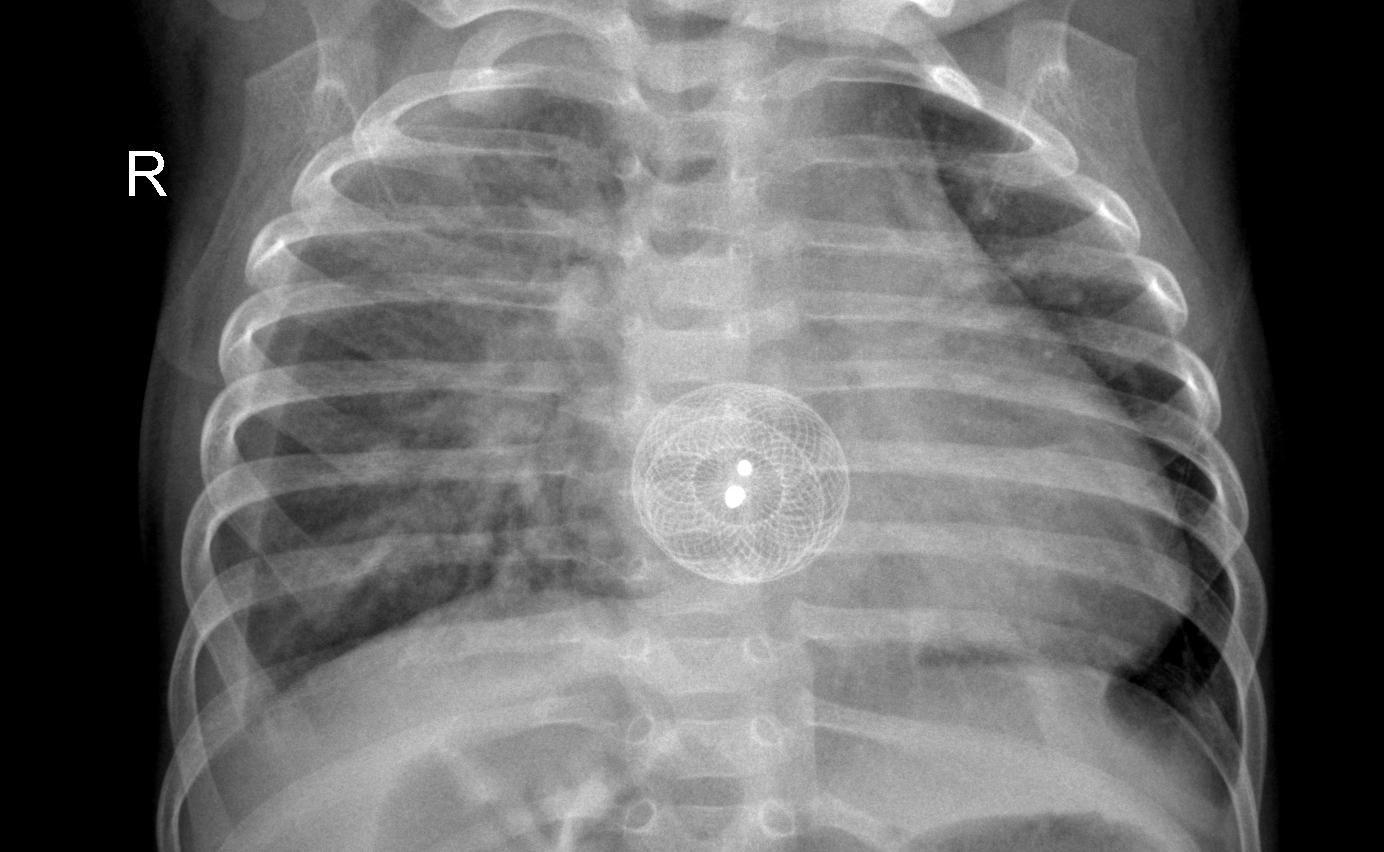
Diagnosis: PNEUMONIA